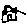
Label: house